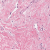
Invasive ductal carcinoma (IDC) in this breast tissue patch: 0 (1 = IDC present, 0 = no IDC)